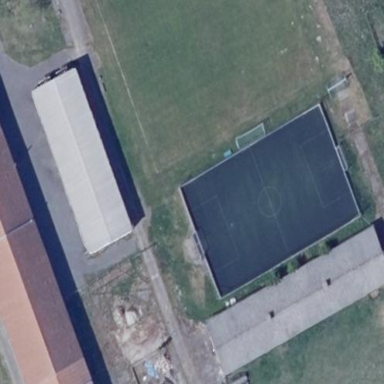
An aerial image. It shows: Soccer pitch for outdoor sports and leisure activities.